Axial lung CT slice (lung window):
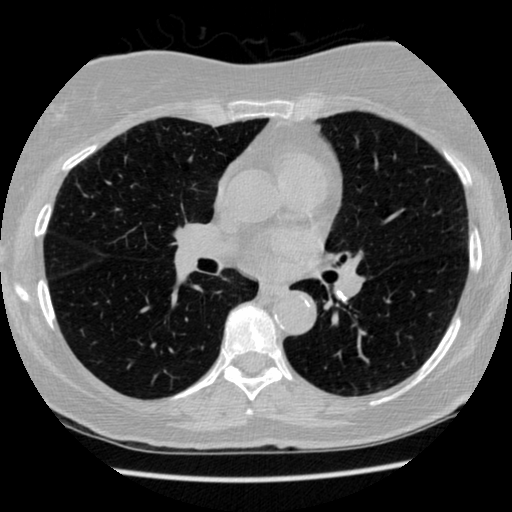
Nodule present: no